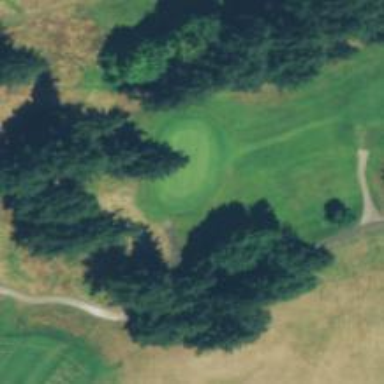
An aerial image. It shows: Pathway for golfing.